An envelope spectrum derived from a bearing vibration measurement is shown; the reference markers locate BPFO, BPFI, BSF and FTF for this bearing geometry and shaft speed. Classify the bearing condition as one of: normal, inner_race, outer_race, ball.
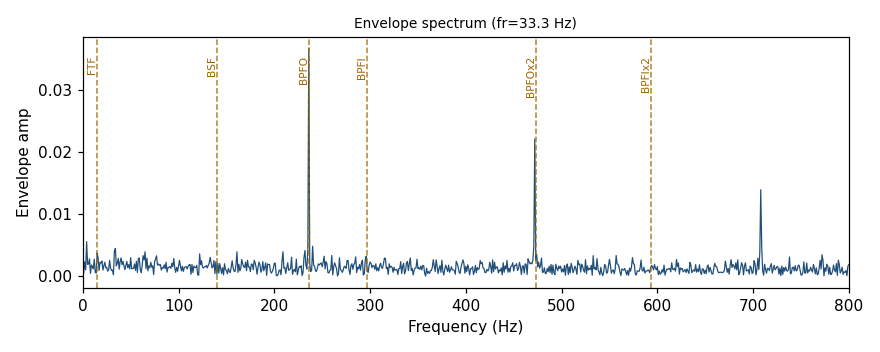
Answer: outer_race